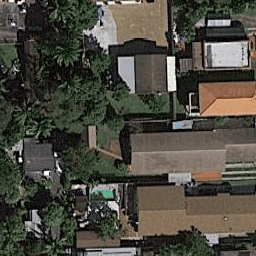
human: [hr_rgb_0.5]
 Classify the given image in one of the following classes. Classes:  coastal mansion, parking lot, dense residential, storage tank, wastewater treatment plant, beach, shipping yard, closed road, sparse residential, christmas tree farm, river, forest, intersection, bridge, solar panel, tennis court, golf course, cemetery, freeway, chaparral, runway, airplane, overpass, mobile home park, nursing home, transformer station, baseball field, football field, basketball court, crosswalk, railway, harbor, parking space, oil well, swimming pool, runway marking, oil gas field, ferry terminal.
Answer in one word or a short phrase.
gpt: dense residential